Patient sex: M
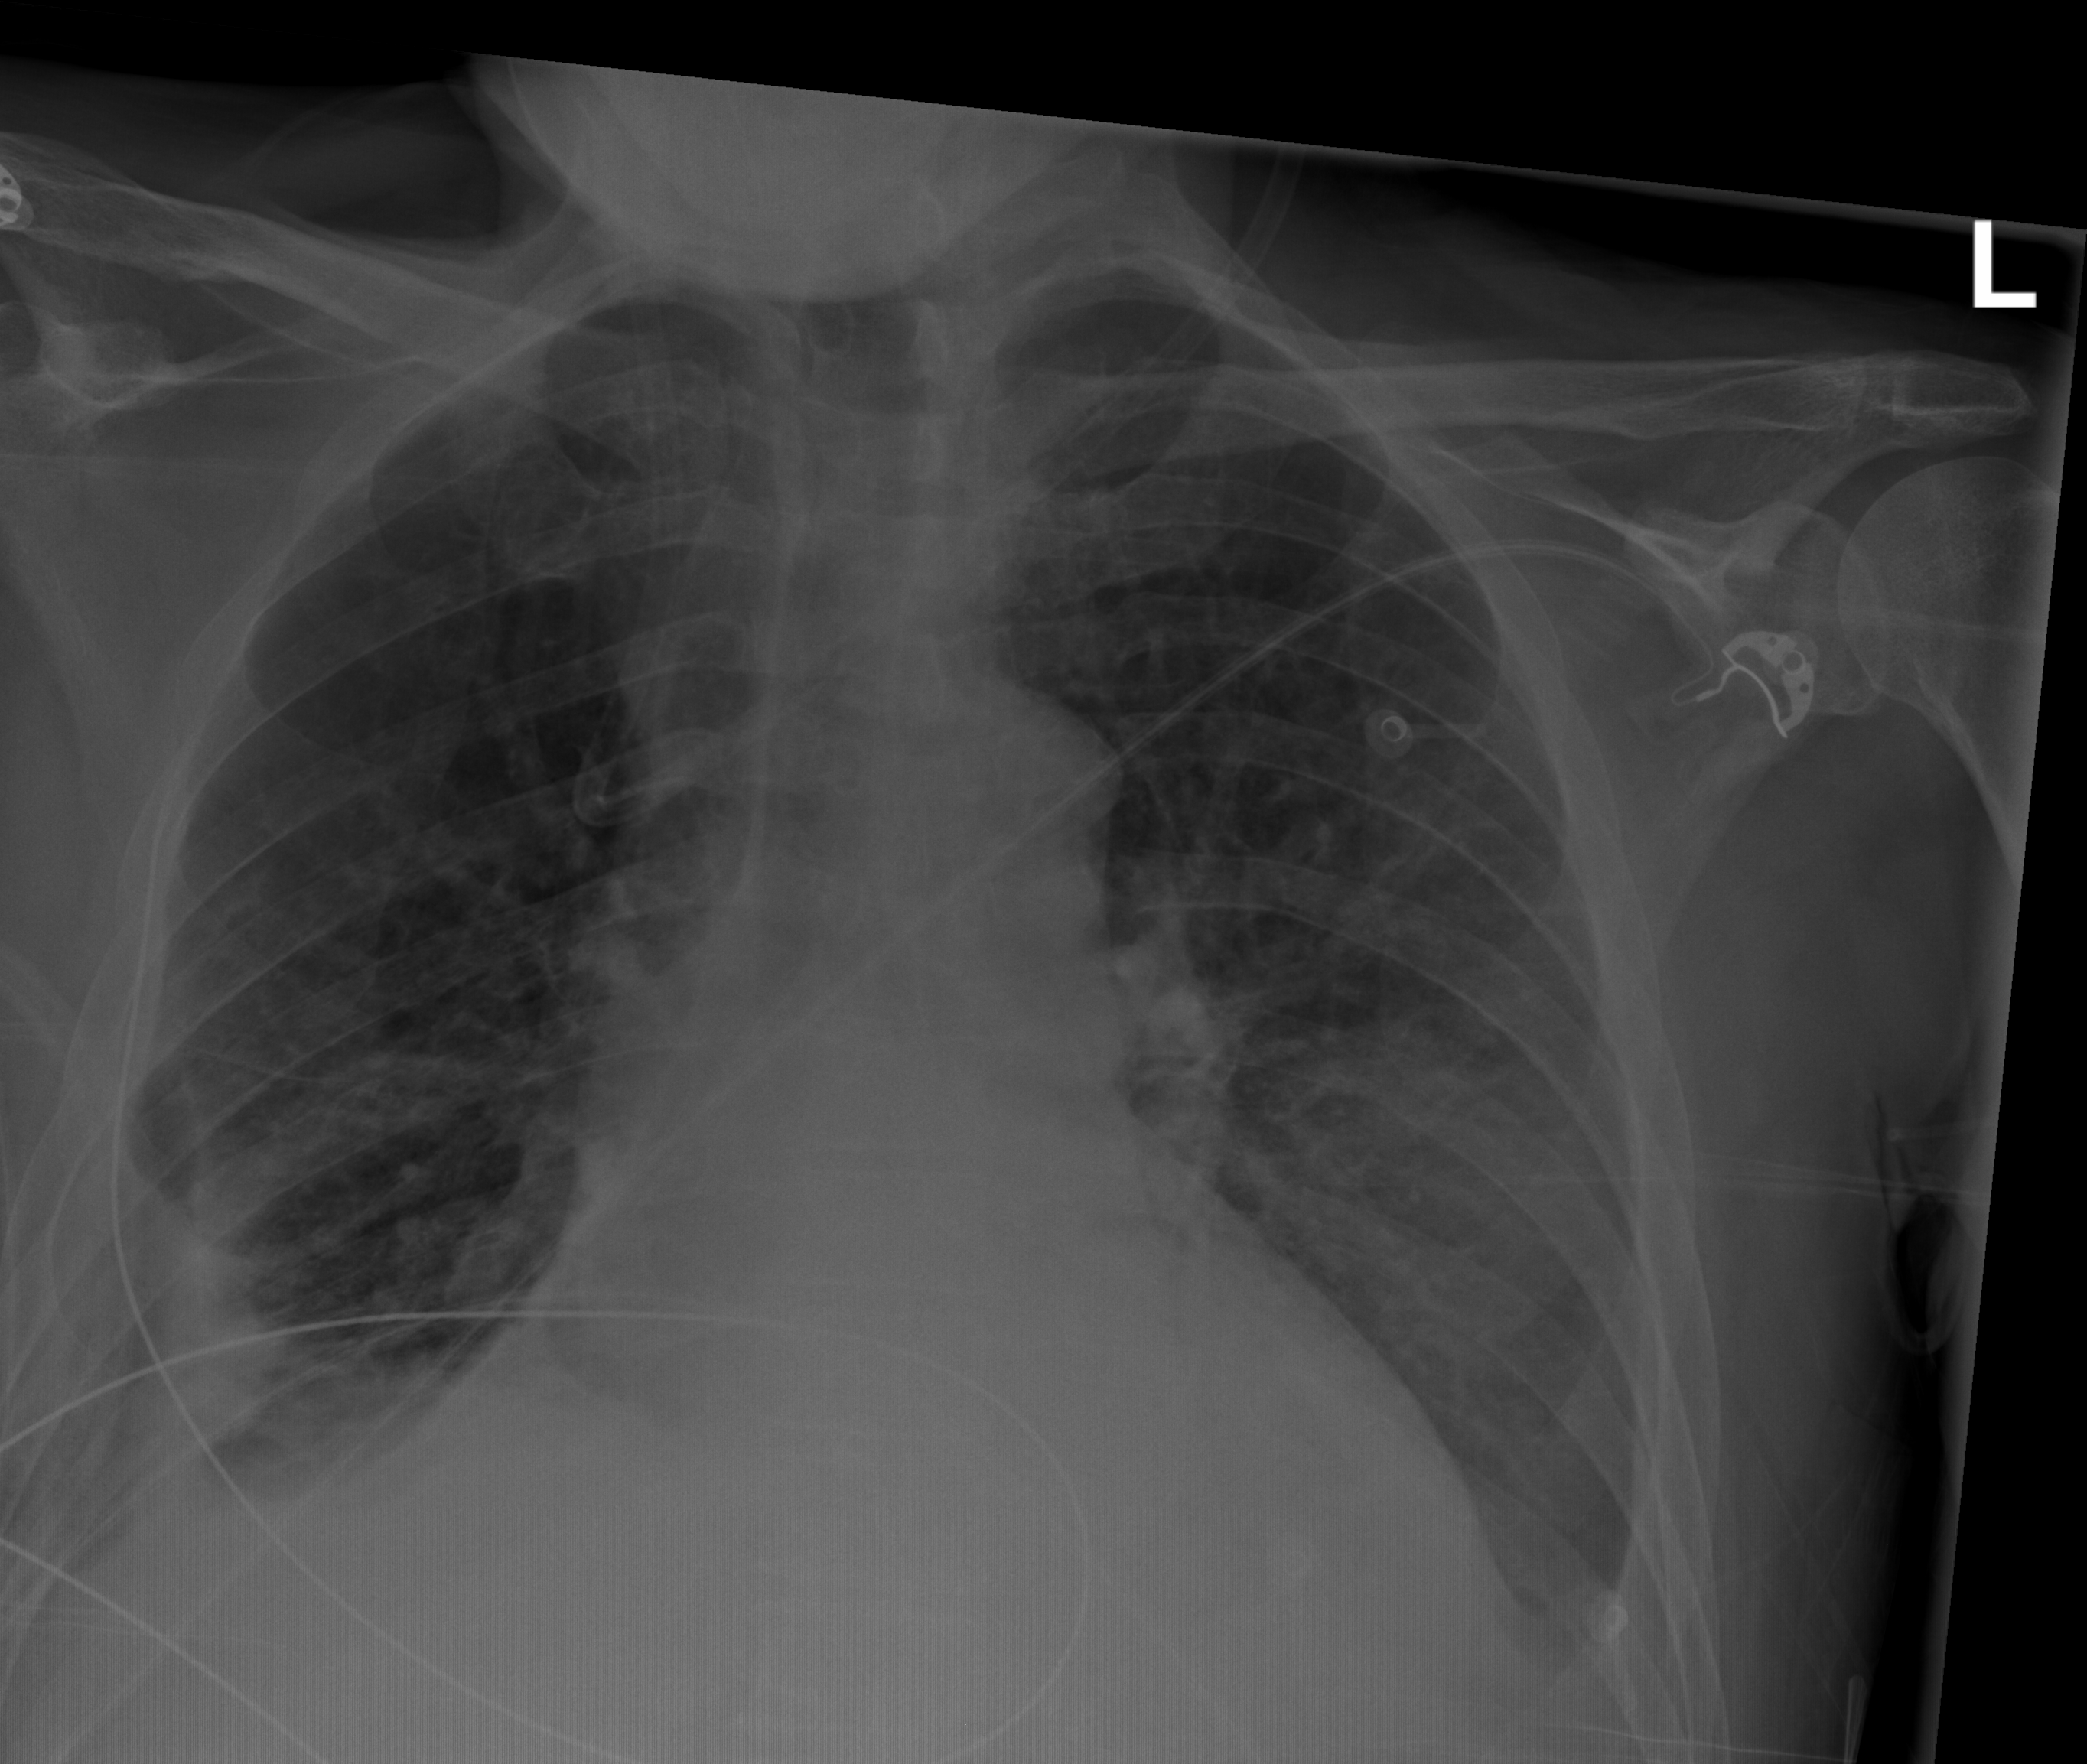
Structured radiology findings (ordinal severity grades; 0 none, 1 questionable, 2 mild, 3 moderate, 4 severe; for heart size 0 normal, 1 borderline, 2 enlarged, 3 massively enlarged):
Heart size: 0
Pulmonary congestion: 0
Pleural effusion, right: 2
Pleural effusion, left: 2
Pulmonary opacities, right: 0
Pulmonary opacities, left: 0
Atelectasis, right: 2
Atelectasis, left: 2